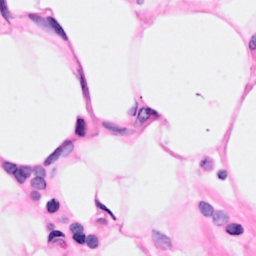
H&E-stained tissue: Breast